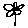
Label: flower